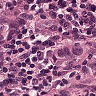
Metastatic tissue present: yes